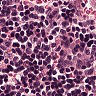
Metastatic tissue present: no